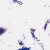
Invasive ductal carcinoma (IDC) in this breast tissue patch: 0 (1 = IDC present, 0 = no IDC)